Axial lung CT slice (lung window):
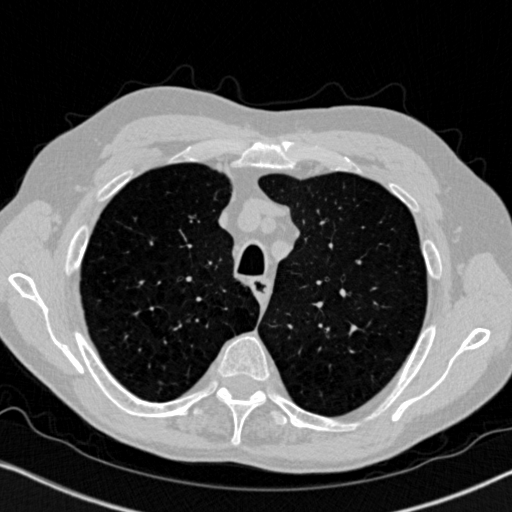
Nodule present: no